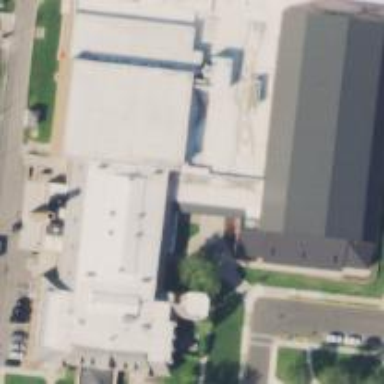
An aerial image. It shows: Sports center building.